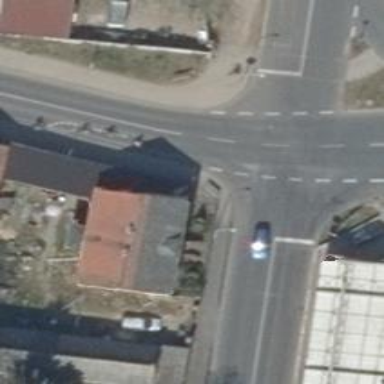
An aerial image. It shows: Footway.